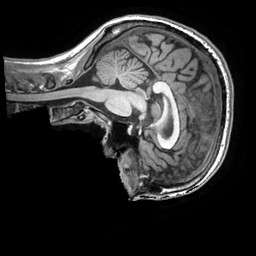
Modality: T1w
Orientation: sagittal
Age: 31
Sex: female
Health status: healthy
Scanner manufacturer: ge